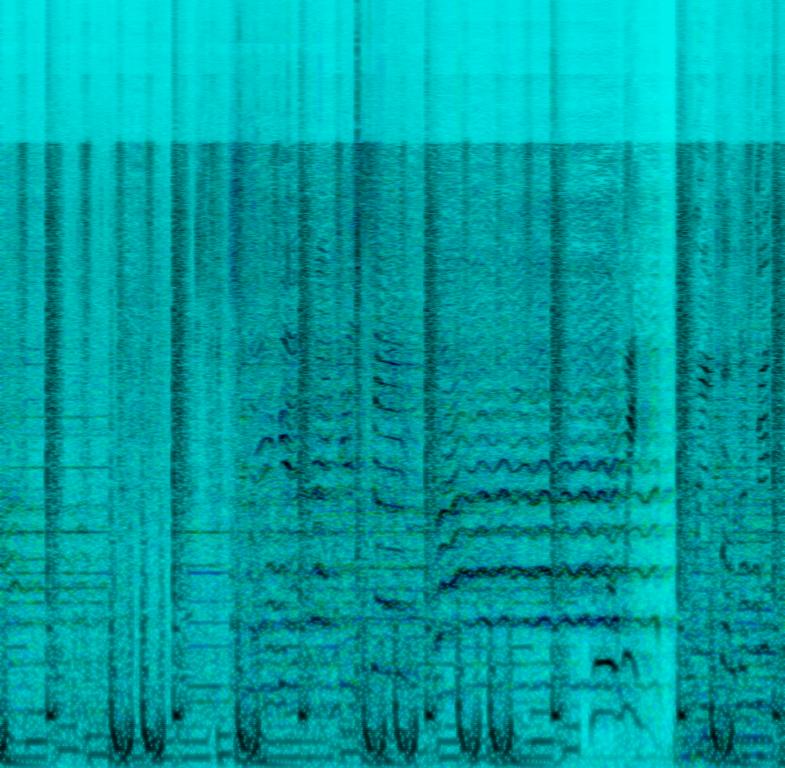
This is a rap music piece played behind a rollerskating video. The sound of the skaters can be heard faintly throughout the recording. There is a male voice rapping at the forefront while other voices can be heard singing melodically in the background and ad-libbing occasionally. There is a mild keyboard playing the tune while a loud electronic drum beat is playing the rhythm. The atmosphere of this piece is groovy and urban.